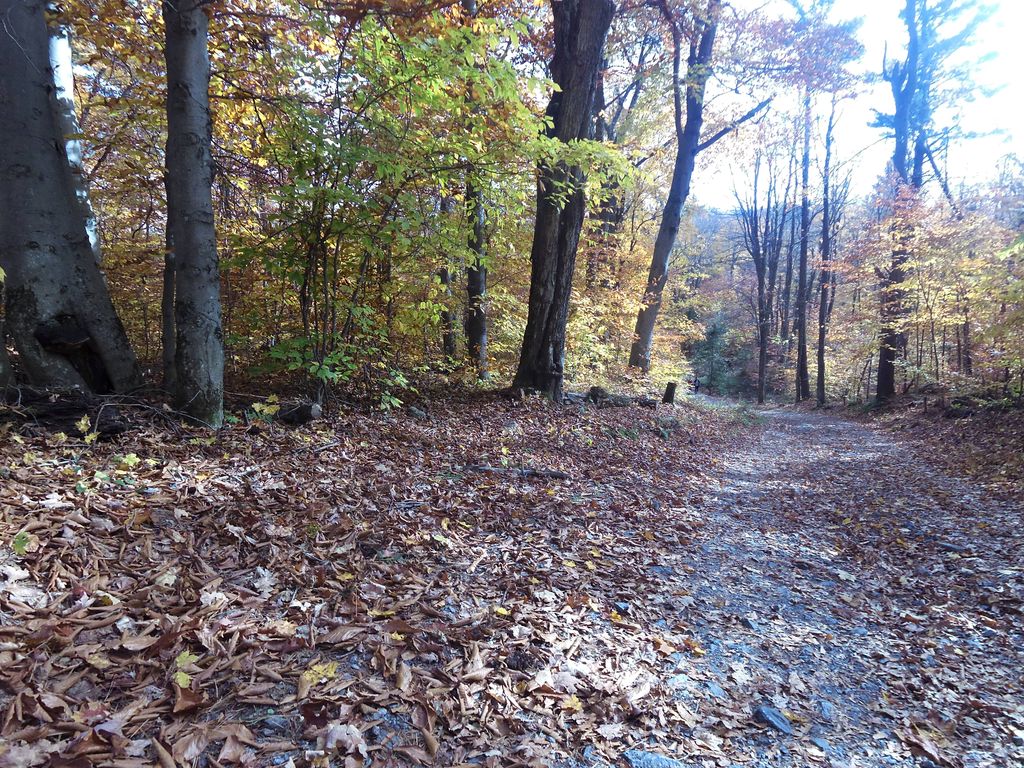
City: ottawa-gatineau